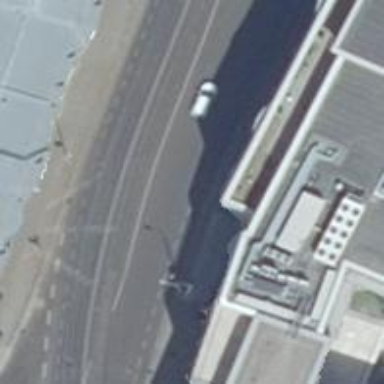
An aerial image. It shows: Asphalt cycle lane.